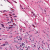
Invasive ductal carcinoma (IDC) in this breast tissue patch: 0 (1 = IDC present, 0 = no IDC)